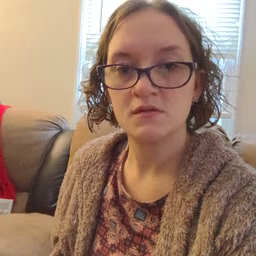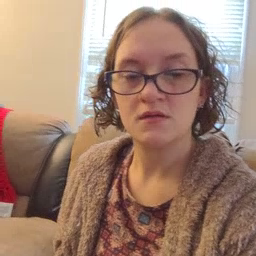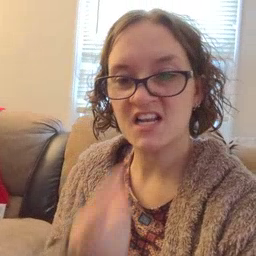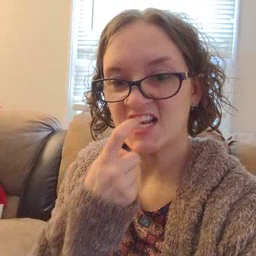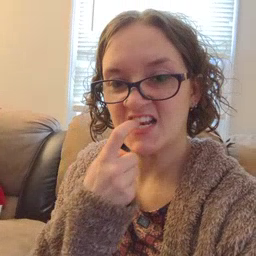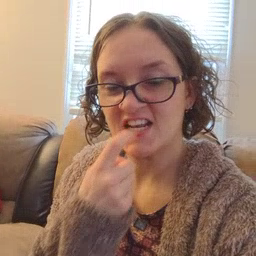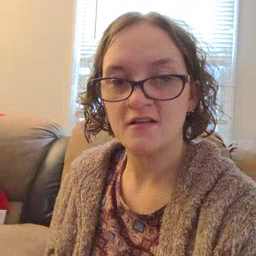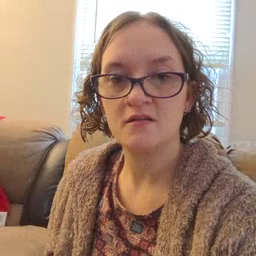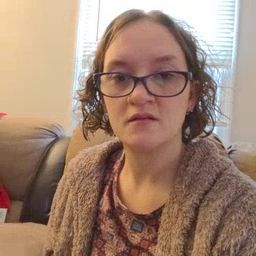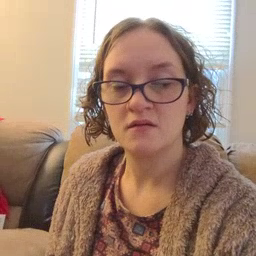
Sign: glasswindow